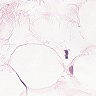
Metastatic tissue present: no